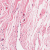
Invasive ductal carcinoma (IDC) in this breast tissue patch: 0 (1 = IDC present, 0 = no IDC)